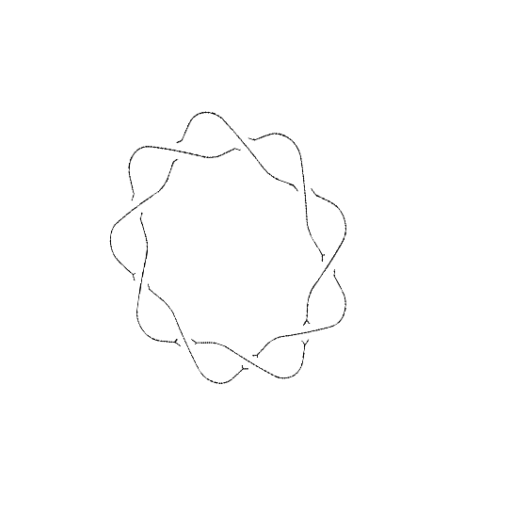
Crossing number: 9